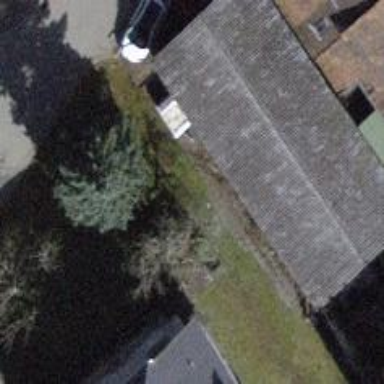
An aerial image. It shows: Shed with tile roof.